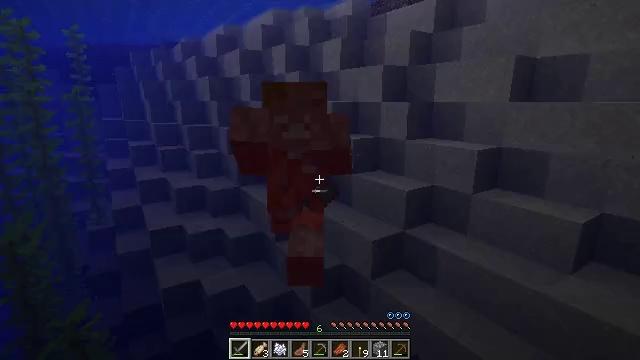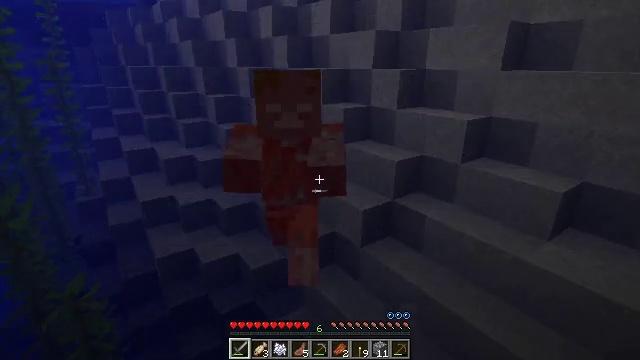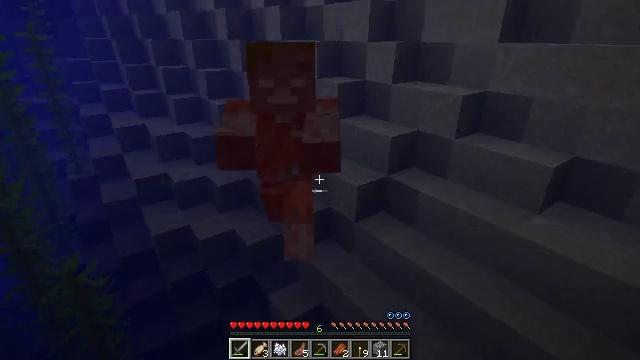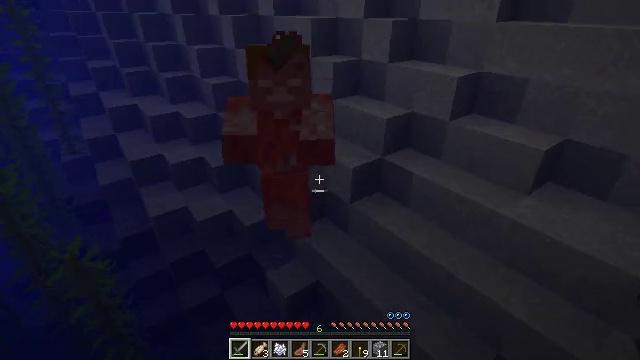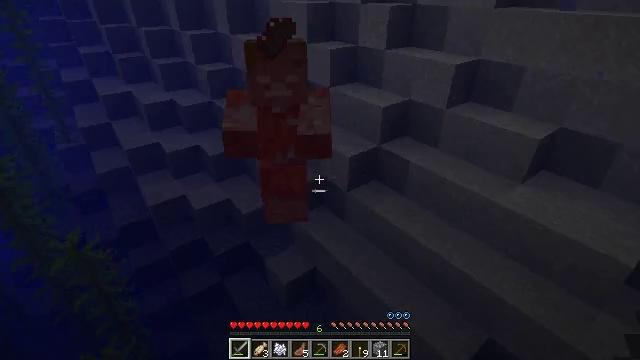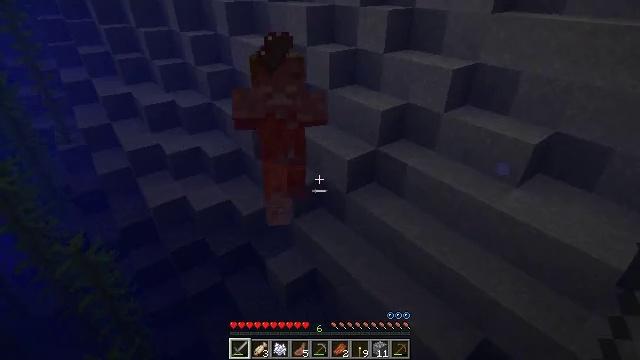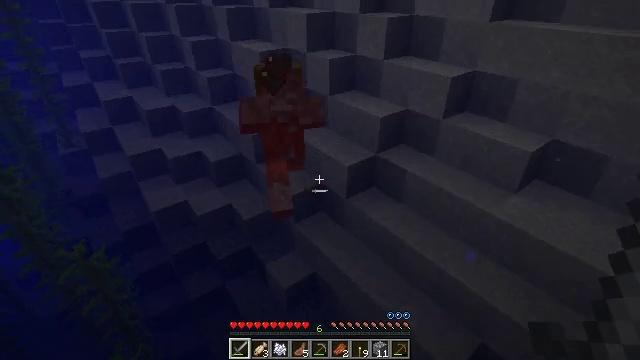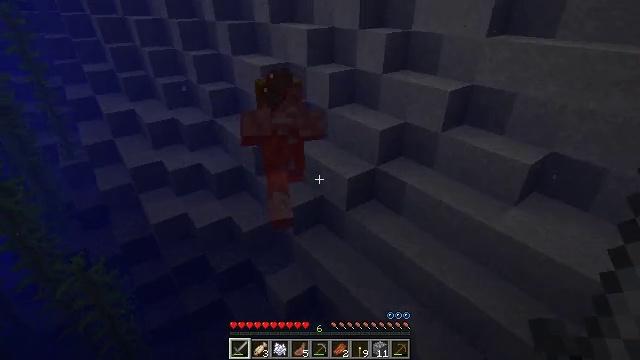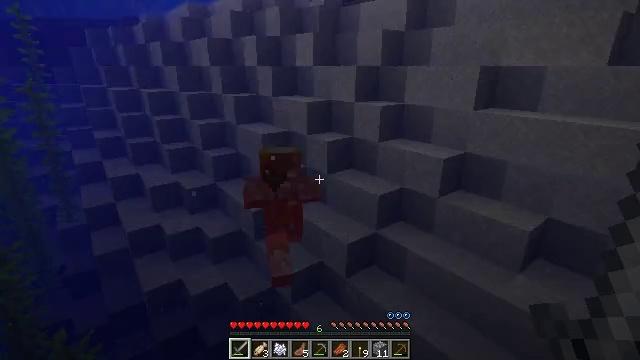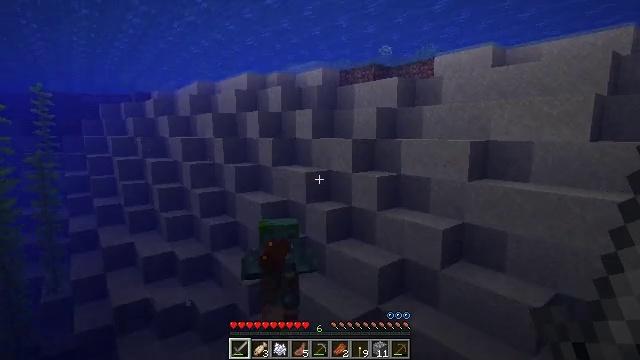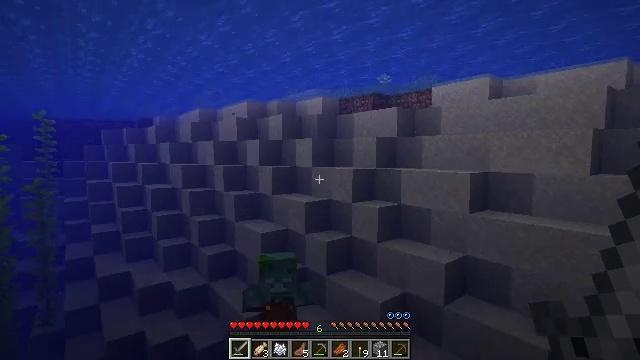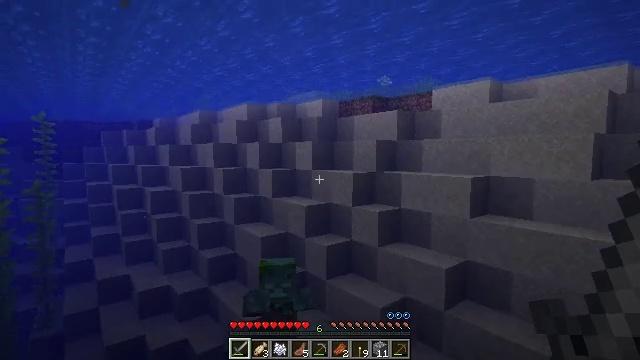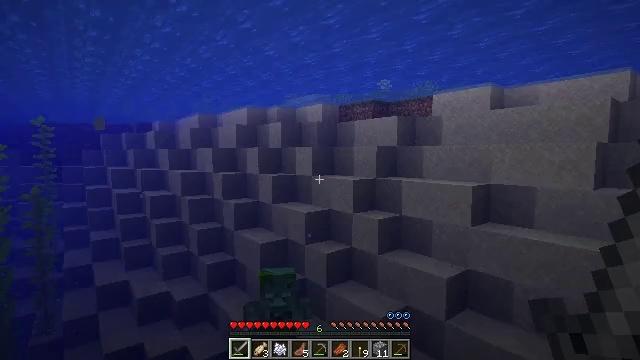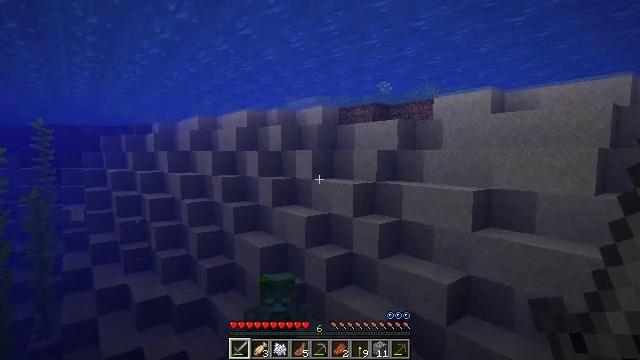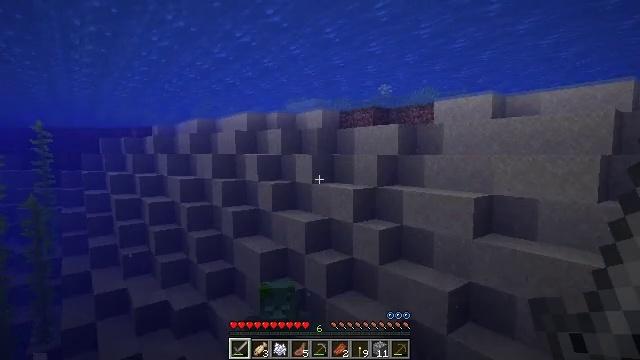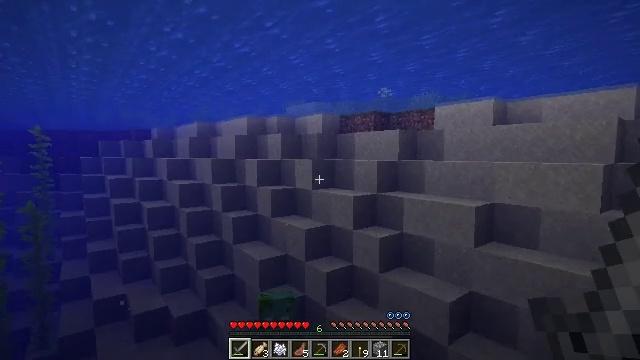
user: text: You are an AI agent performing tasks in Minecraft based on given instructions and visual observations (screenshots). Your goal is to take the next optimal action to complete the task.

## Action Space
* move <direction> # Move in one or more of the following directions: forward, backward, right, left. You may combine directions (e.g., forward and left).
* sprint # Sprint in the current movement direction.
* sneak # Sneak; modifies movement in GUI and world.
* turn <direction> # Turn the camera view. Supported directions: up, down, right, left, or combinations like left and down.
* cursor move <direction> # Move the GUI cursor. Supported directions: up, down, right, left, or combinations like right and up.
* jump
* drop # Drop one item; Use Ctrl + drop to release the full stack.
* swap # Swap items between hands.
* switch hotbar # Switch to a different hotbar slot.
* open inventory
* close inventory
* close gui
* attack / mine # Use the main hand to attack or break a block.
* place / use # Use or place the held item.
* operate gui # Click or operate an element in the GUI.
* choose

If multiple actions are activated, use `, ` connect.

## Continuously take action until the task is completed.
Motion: motion action
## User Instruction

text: Hunt the drowned.
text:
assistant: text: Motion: turn right and down, jump
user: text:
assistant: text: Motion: turn right and down, jump
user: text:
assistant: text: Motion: turn down, jump
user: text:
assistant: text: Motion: turn down, jump
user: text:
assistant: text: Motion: jump
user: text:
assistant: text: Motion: jump
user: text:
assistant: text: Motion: turn up, jump
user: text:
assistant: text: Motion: move forward, turn up, jump
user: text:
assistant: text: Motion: move forward, turn up, jump
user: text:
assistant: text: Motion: move forward, turn up, jump
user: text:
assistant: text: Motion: move forward, jump
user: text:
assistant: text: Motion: move forward, jump
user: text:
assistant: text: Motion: move forward, jump
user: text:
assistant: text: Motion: move forward, jump
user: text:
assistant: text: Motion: jump
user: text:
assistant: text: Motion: jump
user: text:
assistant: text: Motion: jump
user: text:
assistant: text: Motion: jump
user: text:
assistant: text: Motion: jump
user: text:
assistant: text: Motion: jump
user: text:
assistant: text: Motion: jump
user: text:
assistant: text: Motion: jump
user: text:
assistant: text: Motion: jump
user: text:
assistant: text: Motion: jump
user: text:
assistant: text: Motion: jump
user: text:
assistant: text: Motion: jump
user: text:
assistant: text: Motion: jump
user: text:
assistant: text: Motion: jump
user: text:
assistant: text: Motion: turn left and down, jump
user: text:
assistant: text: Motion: turn left and down, jump